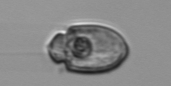
Label: Amphidinium